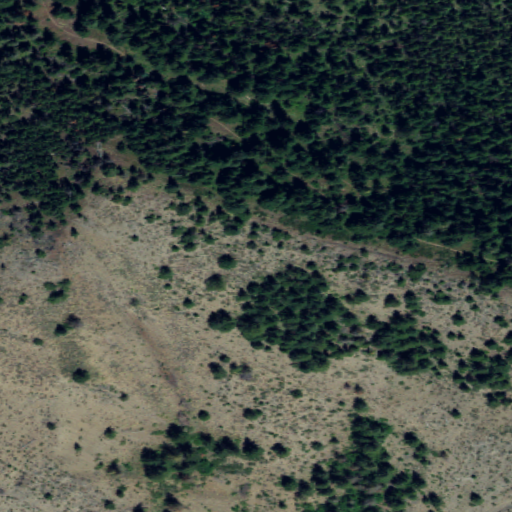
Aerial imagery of ridge(s) in Washington named Tronsen Ridge containing evergreen forest, shrub, and grassland